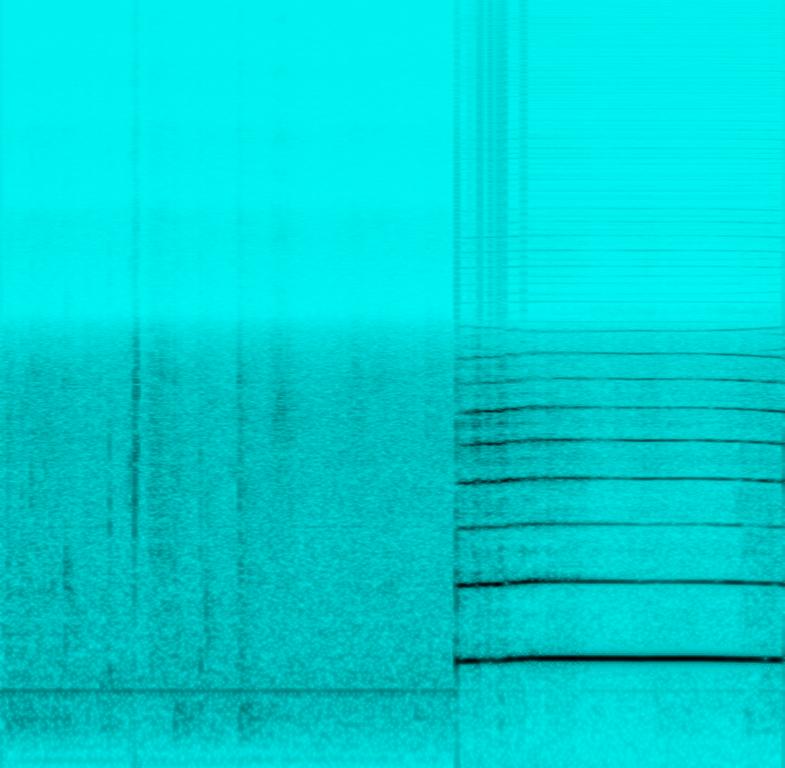
This song features the sound of a shofar being played. The shofar plays a high pitch note and plays some broken notes in between. This song is an instrumental and has no voices. This instrument is played ar Jewish religious functions.